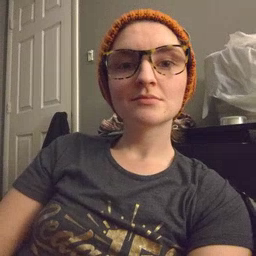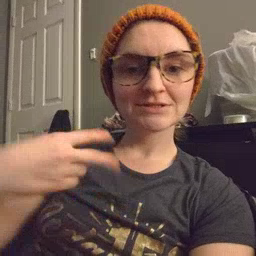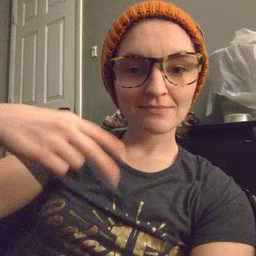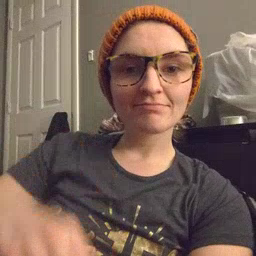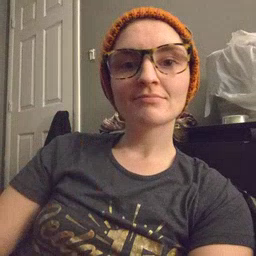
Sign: dance